Question: i'm transitioning my app to ios7, but i really don't understand some things. For example, my sidemenu (like facebook's menu) has different separator for selected item. Why?
in second hand, the iconof this menu was in a white png, why in my app they are drawed gray?

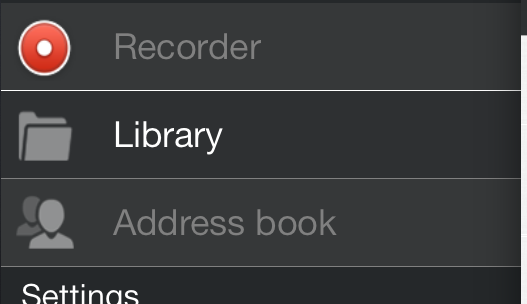
Answer: make your table view CellSeparatorStyleNone like
'''
[yourTableView setSeparatorStyle:UITableViewCellSeparatorStyleNone];
'''
and design your custom cell with separator like